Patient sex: M
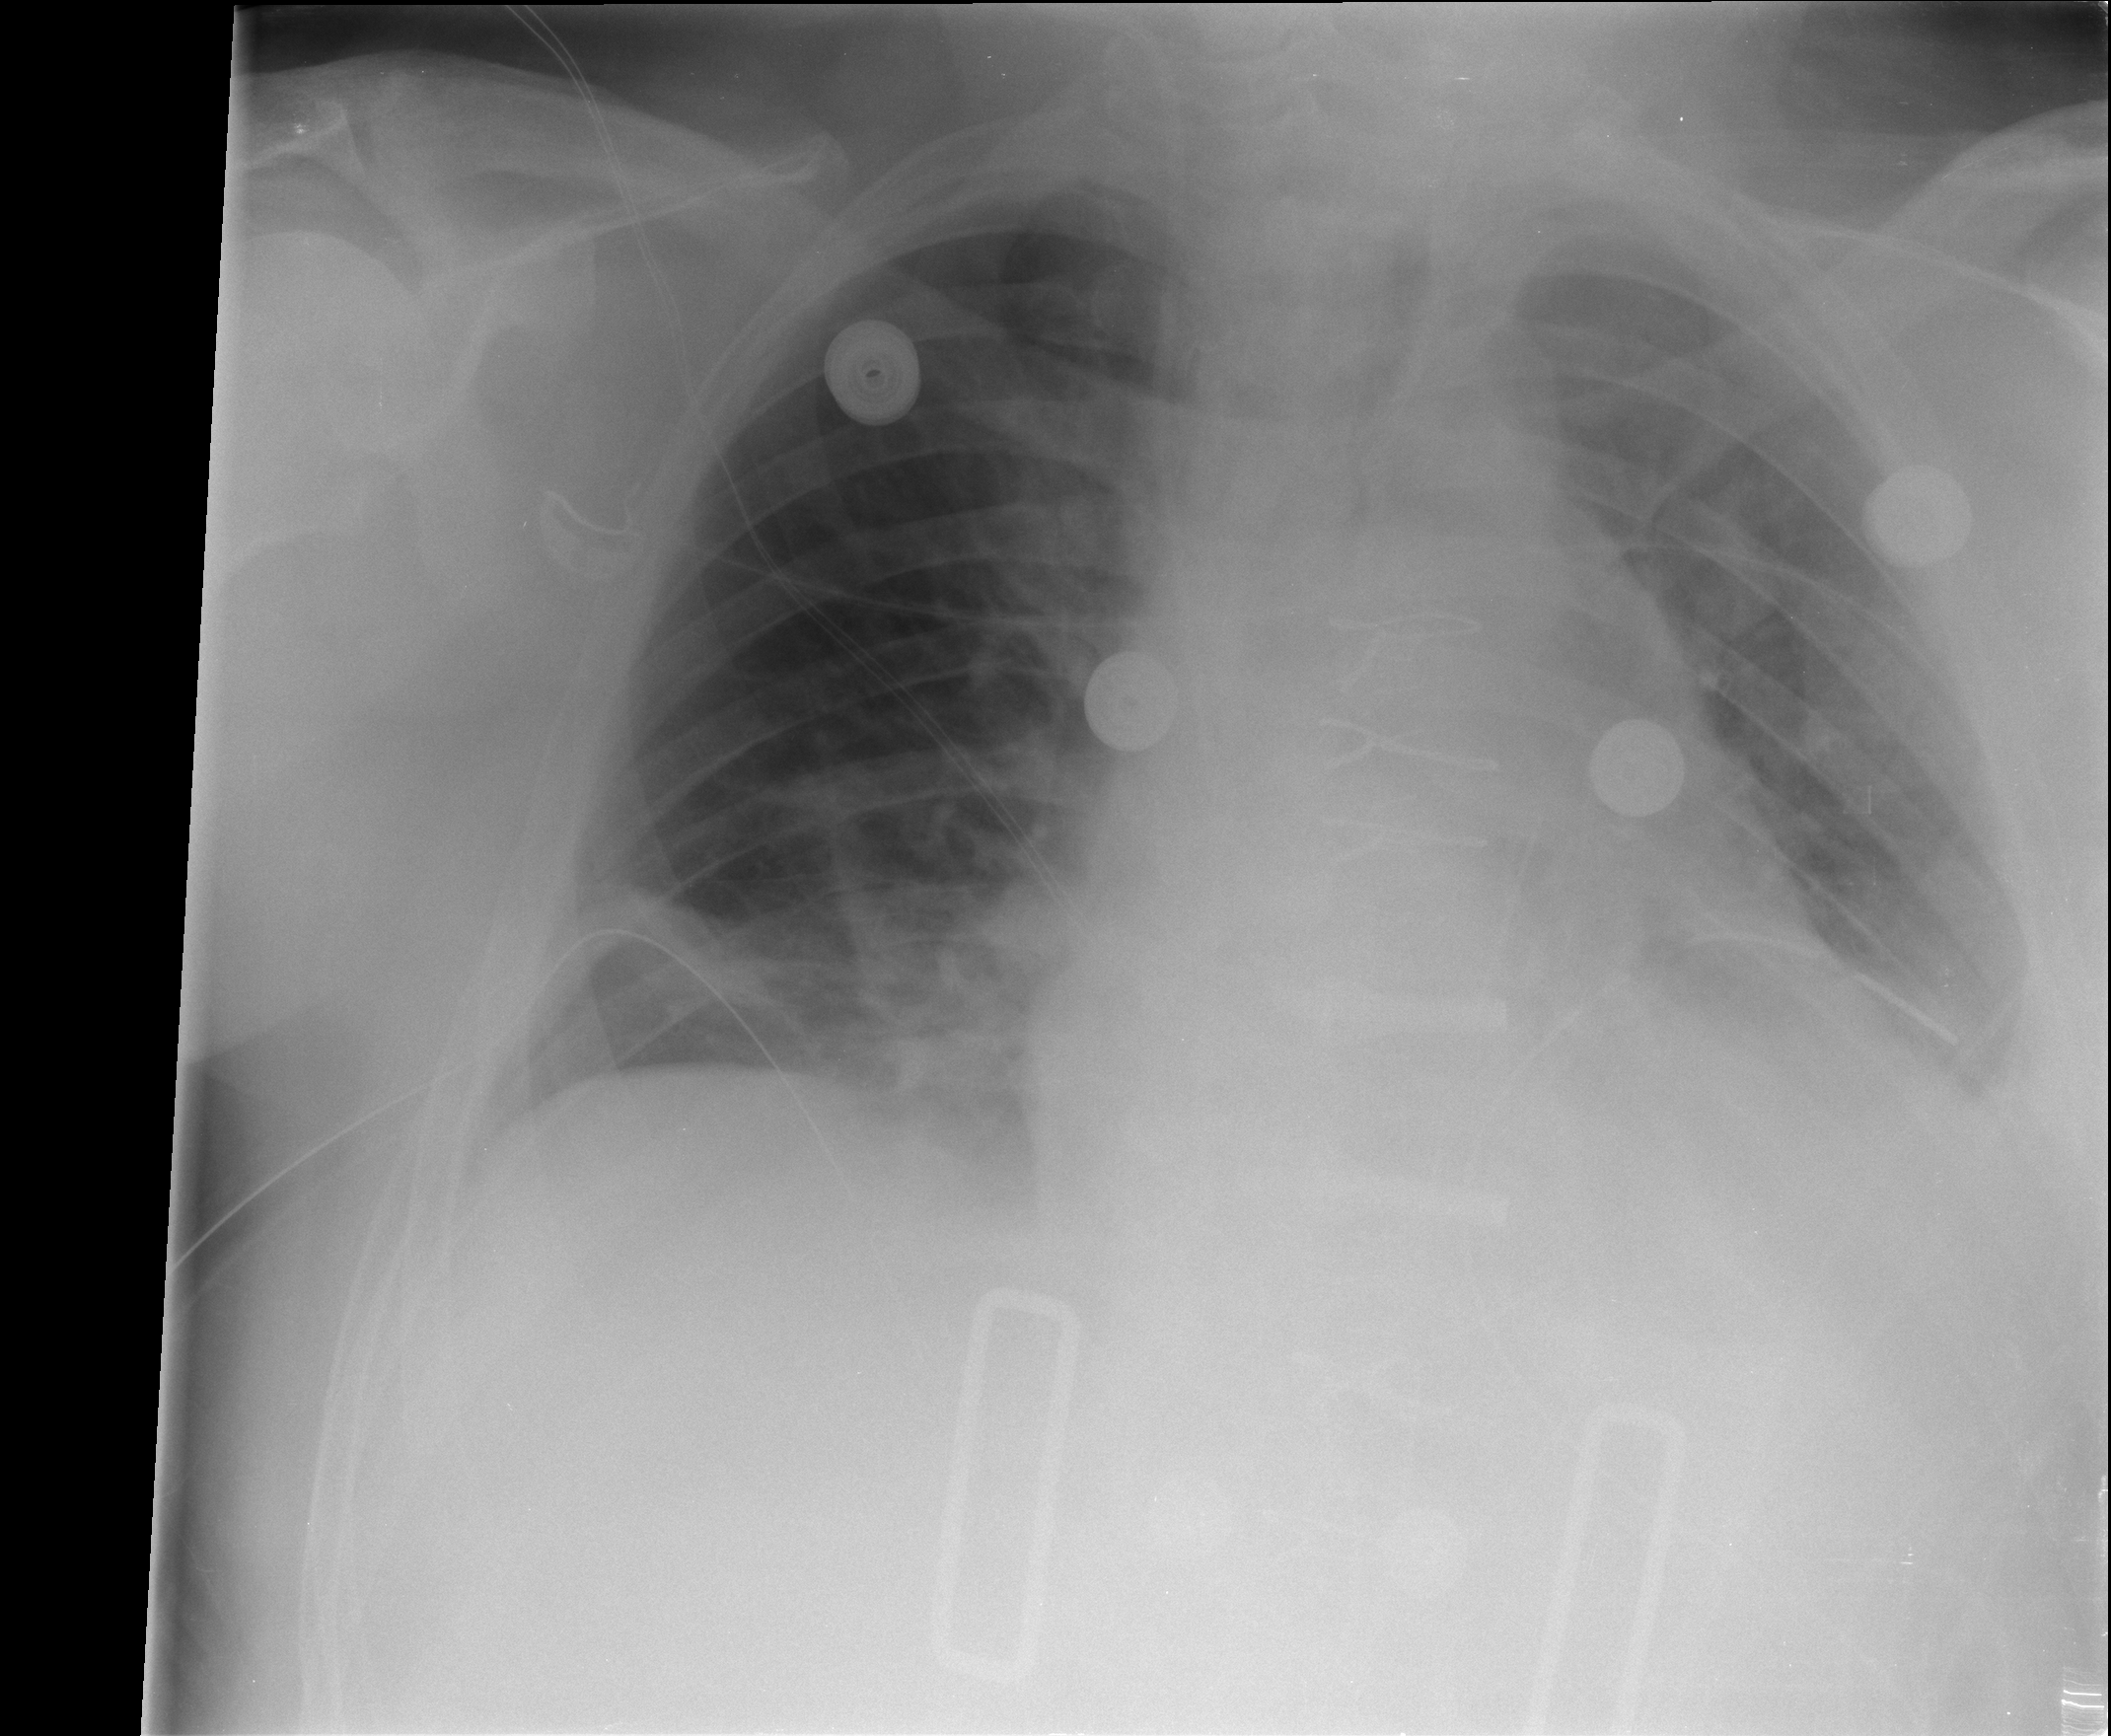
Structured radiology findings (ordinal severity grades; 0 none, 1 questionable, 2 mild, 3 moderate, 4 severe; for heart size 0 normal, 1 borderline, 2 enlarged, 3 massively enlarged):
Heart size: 2
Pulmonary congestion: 0
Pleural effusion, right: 0
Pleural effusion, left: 2
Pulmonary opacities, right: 0
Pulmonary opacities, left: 0
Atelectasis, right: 2
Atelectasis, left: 2